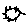
Label: sun